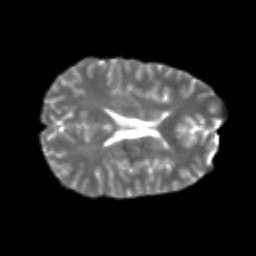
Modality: T2w
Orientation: axial
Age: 22
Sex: male
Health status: healthy
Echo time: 0.074 s